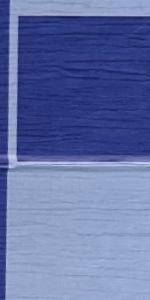
Label: Empty